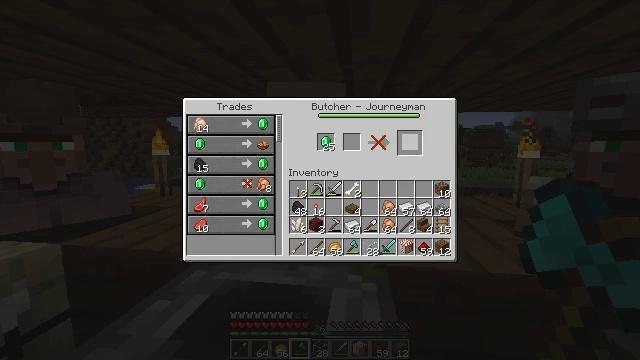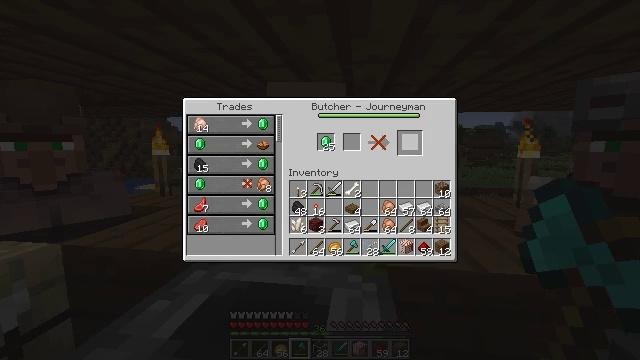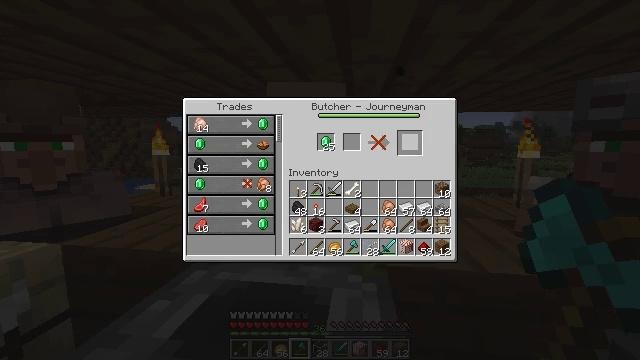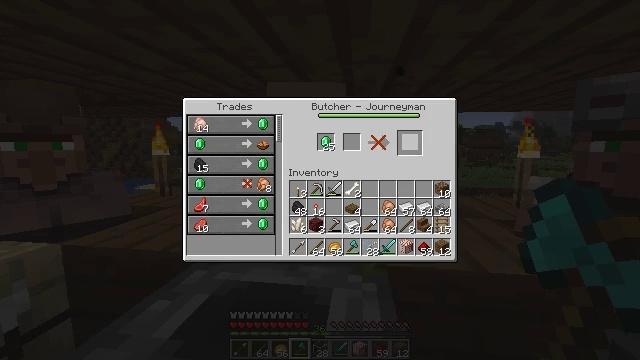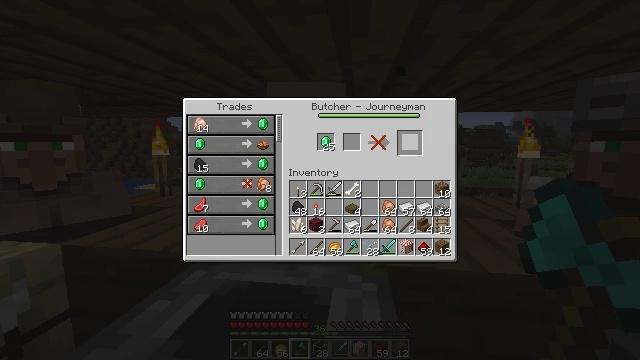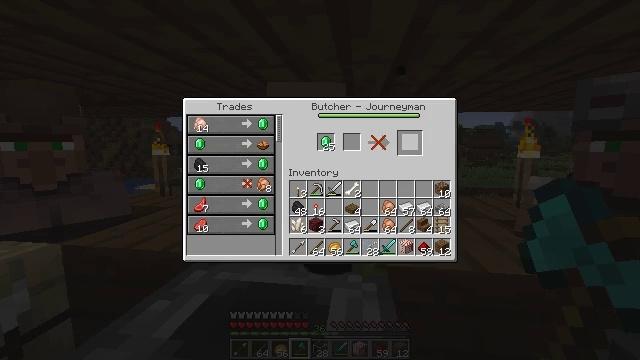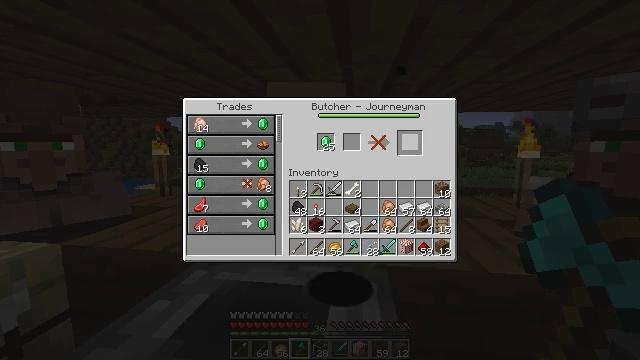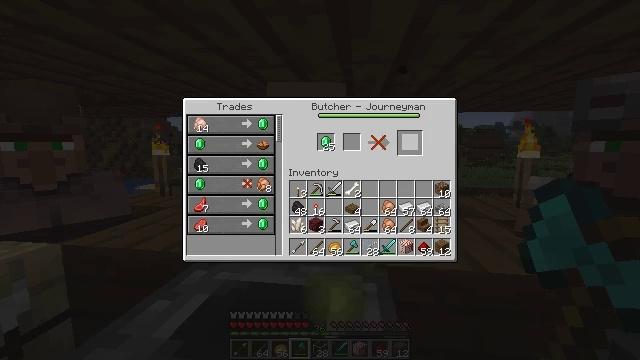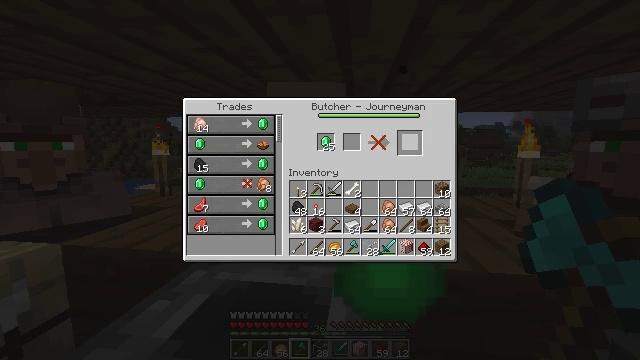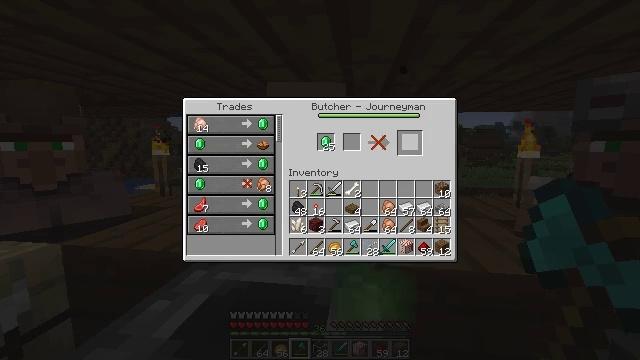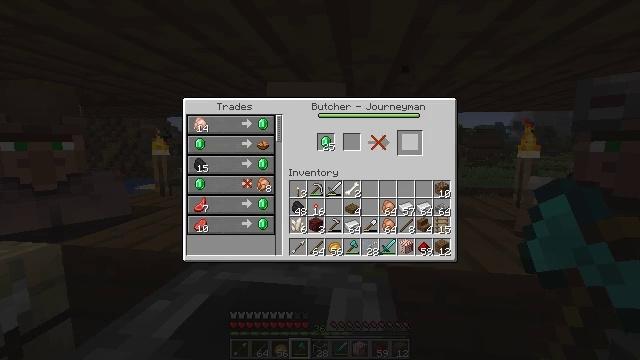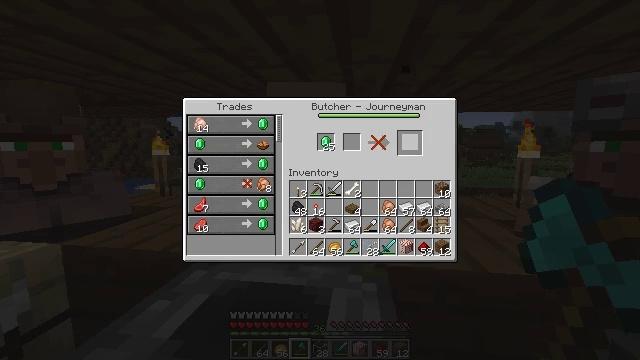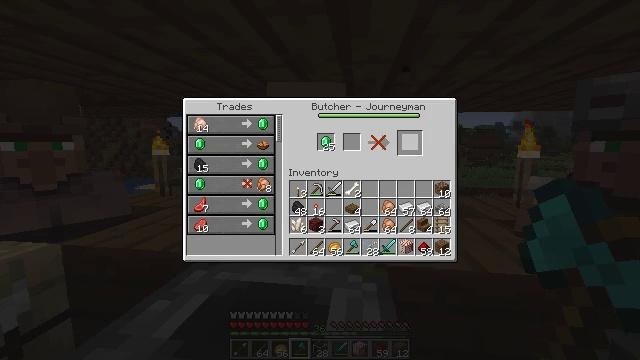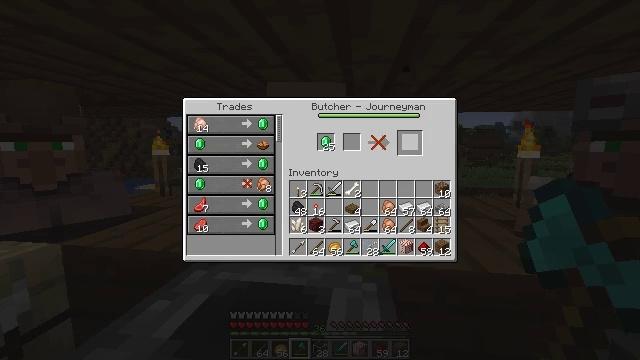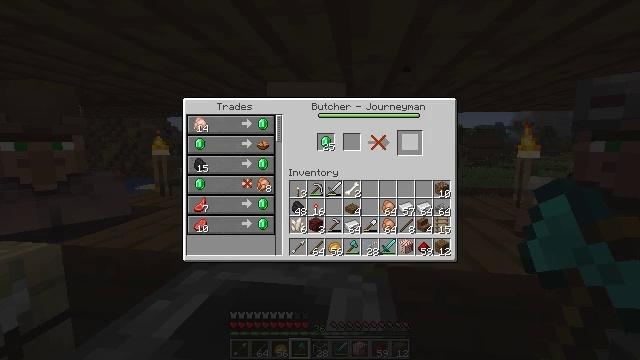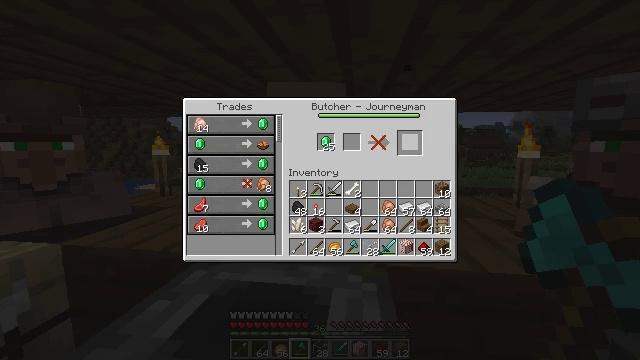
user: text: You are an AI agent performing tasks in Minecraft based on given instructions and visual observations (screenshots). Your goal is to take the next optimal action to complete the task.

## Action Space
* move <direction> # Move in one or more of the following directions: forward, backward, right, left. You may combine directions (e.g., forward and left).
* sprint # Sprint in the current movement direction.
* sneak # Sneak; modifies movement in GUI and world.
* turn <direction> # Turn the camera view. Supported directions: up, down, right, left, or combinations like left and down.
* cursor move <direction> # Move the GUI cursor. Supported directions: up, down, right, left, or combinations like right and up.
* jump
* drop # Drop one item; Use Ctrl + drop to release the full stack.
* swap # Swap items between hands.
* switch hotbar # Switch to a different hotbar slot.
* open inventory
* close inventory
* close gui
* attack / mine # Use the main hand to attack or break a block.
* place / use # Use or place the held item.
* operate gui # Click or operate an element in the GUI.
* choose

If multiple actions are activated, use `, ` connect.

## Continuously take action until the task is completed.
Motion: motion action
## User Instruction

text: Gather the spruce slab by holding left button.
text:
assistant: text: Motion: sneak, open gui
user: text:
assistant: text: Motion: sneak
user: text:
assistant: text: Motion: sneak
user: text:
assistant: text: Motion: sneak
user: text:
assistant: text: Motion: sneak
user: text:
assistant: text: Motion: sneak
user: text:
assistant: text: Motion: sneak
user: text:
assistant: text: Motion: sneak
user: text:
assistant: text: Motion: sneak
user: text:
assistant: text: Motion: sneak
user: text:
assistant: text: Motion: no_op
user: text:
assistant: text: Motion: no_op
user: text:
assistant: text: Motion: no_op
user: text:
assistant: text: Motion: no_op
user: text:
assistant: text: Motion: no_op
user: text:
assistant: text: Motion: no_op
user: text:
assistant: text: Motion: no_op
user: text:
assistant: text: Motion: no_op
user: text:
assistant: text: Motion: no_op
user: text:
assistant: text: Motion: no_op
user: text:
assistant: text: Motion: no_op
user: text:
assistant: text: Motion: no_op
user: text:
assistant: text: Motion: no_op
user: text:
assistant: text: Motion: no_op
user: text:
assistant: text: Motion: no_op
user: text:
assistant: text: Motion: no_op
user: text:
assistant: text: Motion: no_op
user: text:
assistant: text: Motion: no_op
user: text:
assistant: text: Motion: no_op
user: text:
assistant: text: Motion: no_op